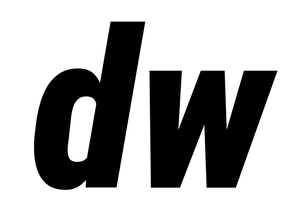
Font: Roboto-Italic_Condensed_Black_Italic